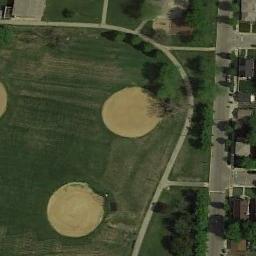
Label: baseball_diamond